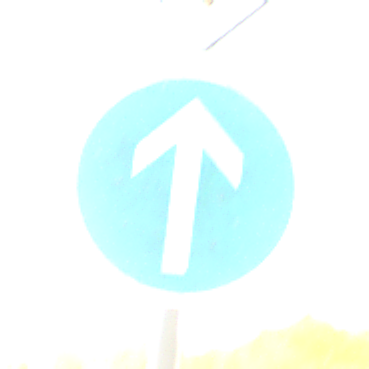
Verkehrszeichen: VorgeschriebeneFahrtrichtungGeradeaus
Zusatzzeichen oben: Vorfahrtsstrasse
Umgebung: Outdoor, Nature
Tageszeit: Night
Wetter: Clear
Licht: Natural
Jahreszeit: NotSpecified
Kontrast: HighContrast